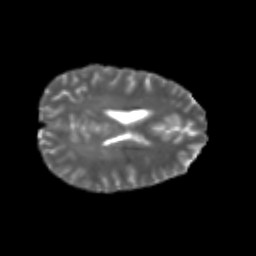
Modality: T2w
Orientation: axial
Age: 24
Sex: male
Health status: healthy
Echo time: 0.074 s